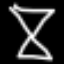
Label: hourglass